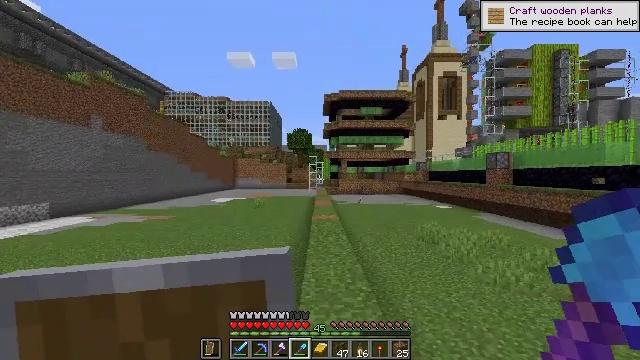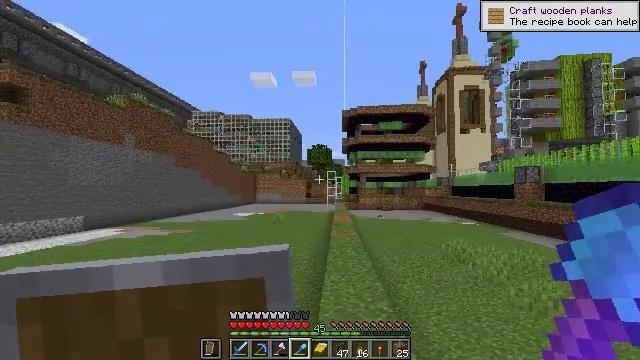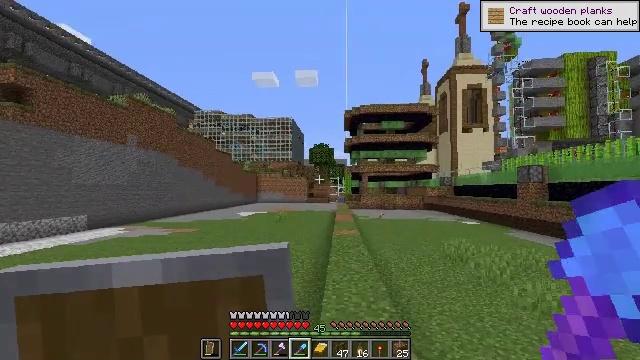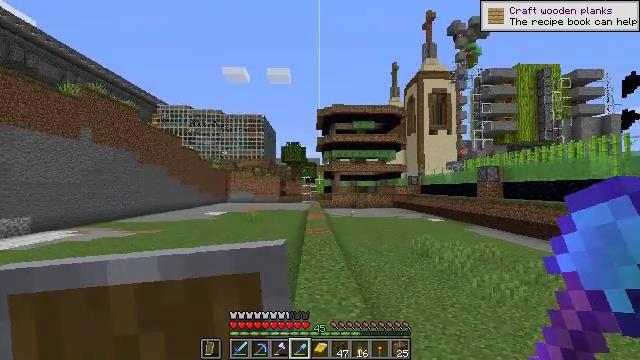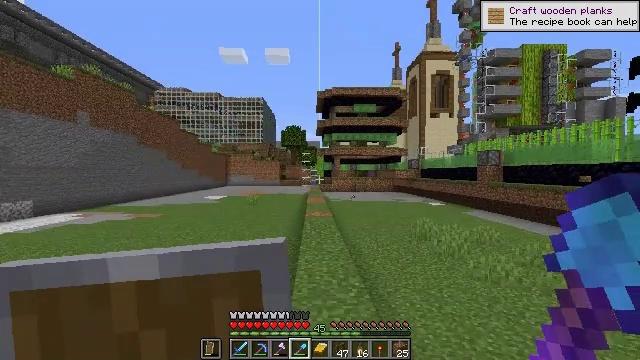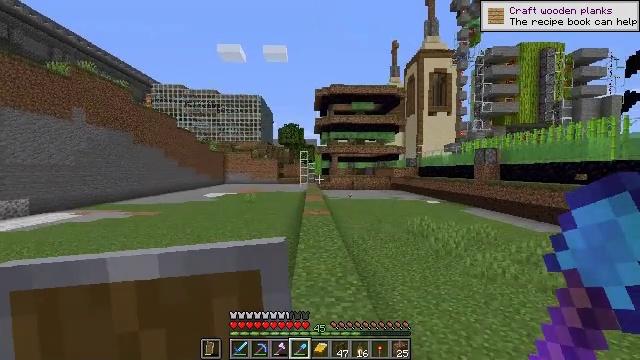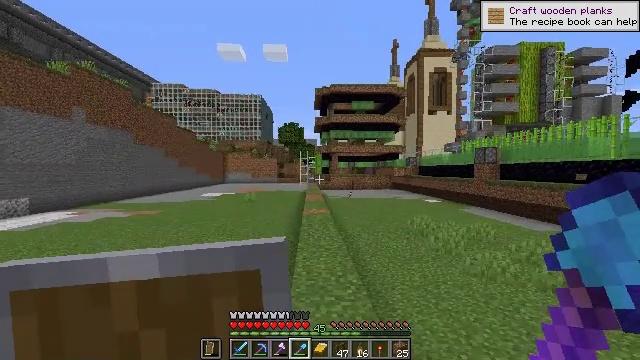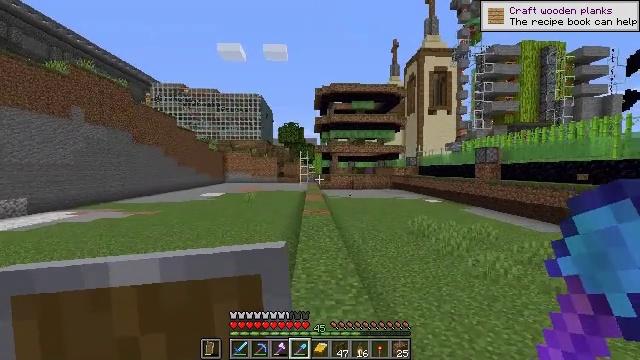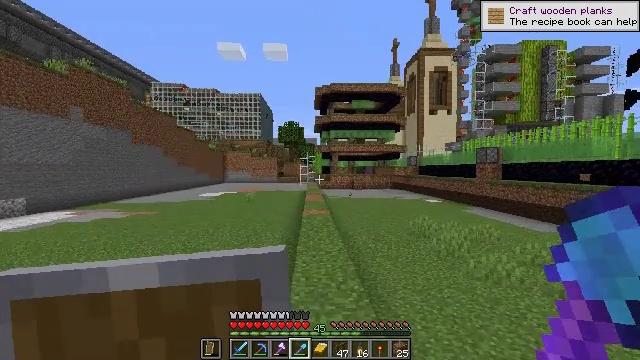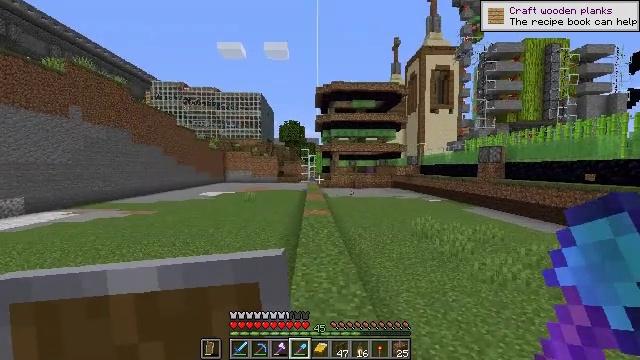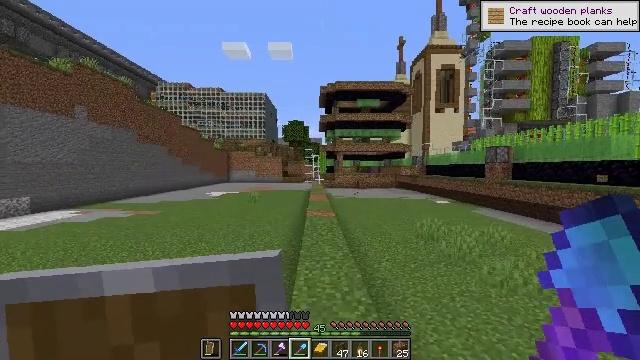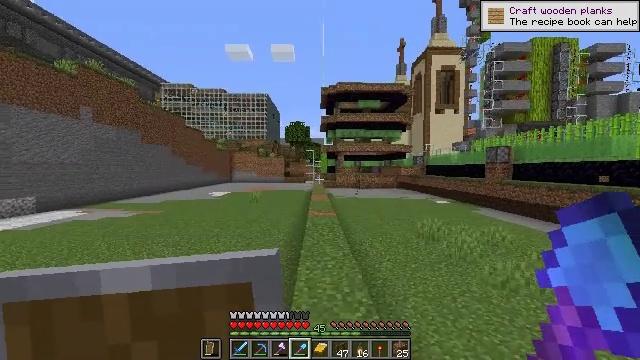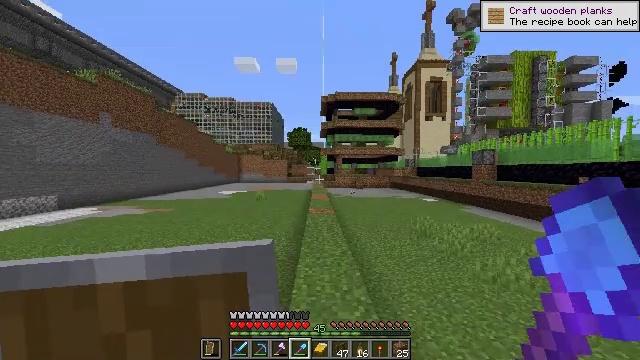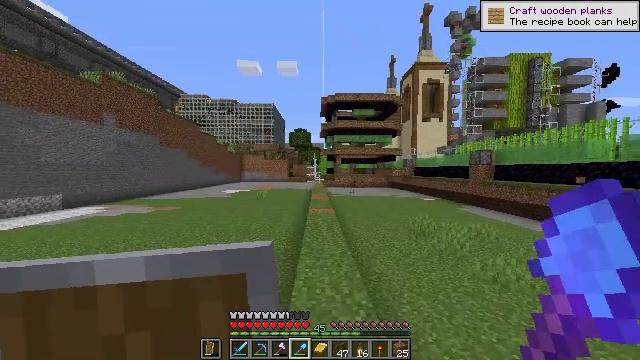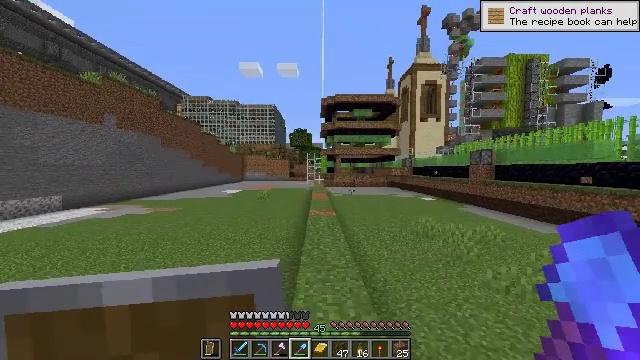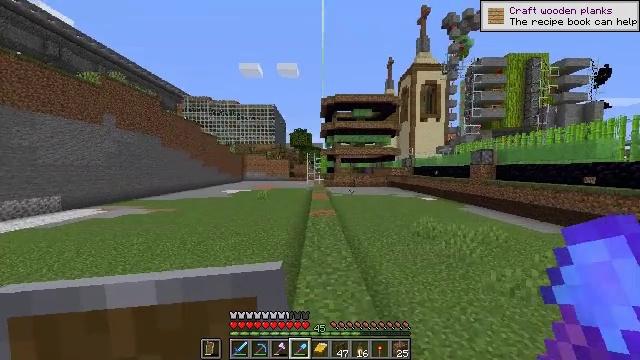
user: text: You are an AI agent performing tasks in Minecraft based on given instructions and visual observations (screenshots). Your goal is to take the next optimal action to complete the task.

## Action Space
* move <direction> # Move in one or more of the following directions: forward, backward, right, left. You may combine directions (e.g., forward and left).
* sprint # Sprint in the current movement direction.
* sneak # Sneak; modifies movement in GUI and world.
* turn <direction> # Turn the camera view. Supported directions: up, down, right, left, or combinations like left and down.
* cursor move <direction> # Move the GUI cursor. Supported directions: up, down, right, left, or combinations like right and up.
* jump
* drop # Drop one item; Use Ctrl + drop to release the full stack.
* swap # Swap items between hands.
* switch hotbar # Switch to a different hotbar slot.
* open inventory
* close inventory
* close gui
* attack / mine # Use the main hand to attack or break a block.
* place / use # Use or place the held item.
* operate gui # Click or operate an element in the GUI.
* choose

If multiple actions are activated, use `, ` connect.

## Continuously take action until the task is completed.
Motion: motion action
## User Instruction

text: Gather the sticky piston from a redstone contraption.
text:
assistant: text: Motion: turn left and up
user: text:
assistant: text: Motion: no_op
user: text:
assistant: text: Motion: turn right
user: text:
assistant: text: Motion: turn down
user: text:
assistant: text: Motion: no_op
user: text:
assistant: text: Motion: no_op
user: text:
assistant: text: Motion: move forward
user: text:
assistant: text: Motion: move forward
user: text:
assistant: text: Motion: no_op
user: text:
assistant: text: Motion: move forward
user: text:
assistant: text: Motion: move forward
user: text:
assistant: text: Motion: move forward
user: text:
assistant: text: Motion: move forward
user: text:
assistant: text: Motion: move forward
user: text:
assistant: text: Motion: move forward
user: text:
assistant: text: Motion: move forward
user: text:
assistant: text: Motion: move forward
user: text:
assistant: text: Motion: move forward
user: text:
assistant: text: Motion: move forward
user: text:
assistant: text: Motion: move forward
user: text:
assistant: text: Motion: move forward
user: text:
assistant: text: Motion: move forward
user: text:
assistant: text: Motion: move forward
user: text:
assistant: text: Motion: move forward
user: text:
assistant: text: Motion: move forward
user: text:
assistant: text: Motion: move forward
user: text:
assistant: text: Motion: move forward
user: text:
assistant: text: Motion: move forward, jump
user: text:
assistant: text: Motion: move forward, jump
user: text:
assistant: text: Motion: move forward and move left, jump